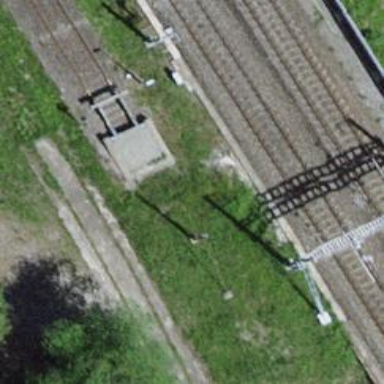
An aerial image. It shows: Railway buffer stop.